Question: I have the following data:
'''
benchmark mispredpenal IPC pred
ammp 1 1.0589 2lev
ammp 5 1.0450 2lev
...
'''
and use the following command:
'''
ggplot(IPC, aes(x = benchmark, y = IPC, group=mispredpenal, colour=mispredpenal)) +
geom_point() + geom_line()
'''
Everything looks like it should, but I would like the legend to be discrete, and not the continuous (gradient). How should I do this?
Misprediction is either 1, 5, 9, 13 or 17.

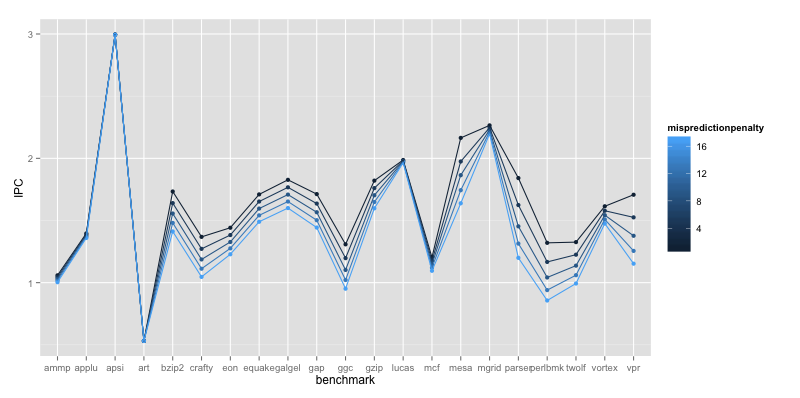
Answer: You want the variable 'mispredpenal' to be a 'factor' in that case:
'''
ggplot(IPC, aes(x = benchmark, y = IPC, group=factor(mispredpenal), colour=factor(mispredpenal))) +
geom_point() + geom_line()
'''